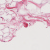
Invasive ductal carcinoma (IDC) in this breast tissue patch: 0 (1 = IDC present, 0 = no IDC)